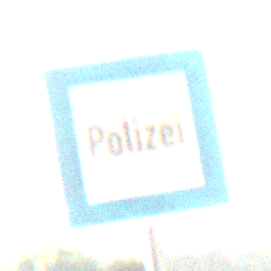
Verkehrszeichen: Polizei
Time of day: SunriseSunset
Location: Outdoor (Nature)
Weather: Clear
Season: NotSpecified
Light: Natural